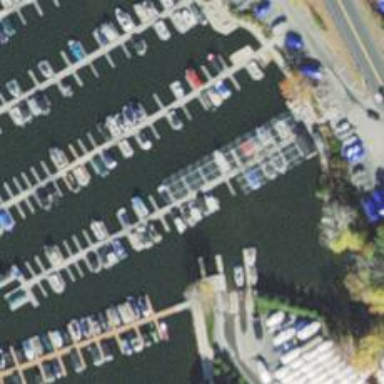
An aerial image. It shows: Man-made pier.